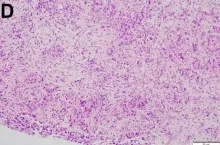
Hematoxylin-eosin HE staining and EBER, PD-L1 analysis of liver tumor tissues from the needle biopsy. (D) HE staining for PD-L1.
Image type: pathology (h&e)